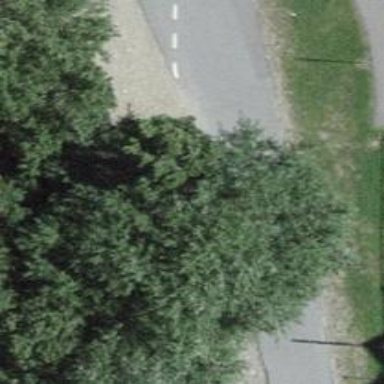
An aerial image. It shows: Asphalt road categorized as unclassified. It has opposite cycleway.